This grayscale image was formed by reshaping a rotor test-rig vibration snapshot into a 2-D grid. Based on the visible evidence, which rotor condition applies: normal, misalignment, unbalance, looseness?
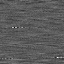
Answer: misalignment